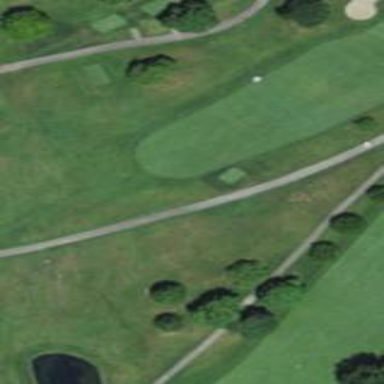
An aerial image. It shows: Golf fairway surrounded by grass.